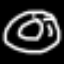
Label: donut